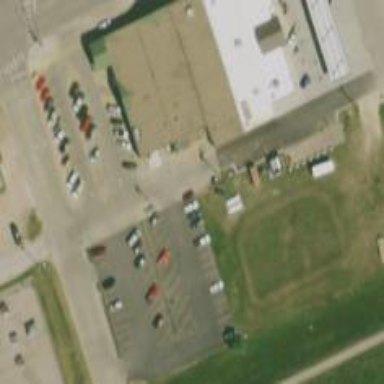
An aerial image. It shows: Parking area with surface.